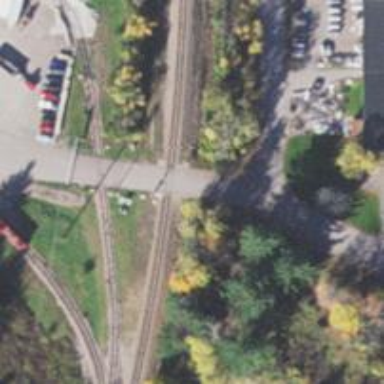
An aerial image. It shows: Railway track.